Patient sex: M
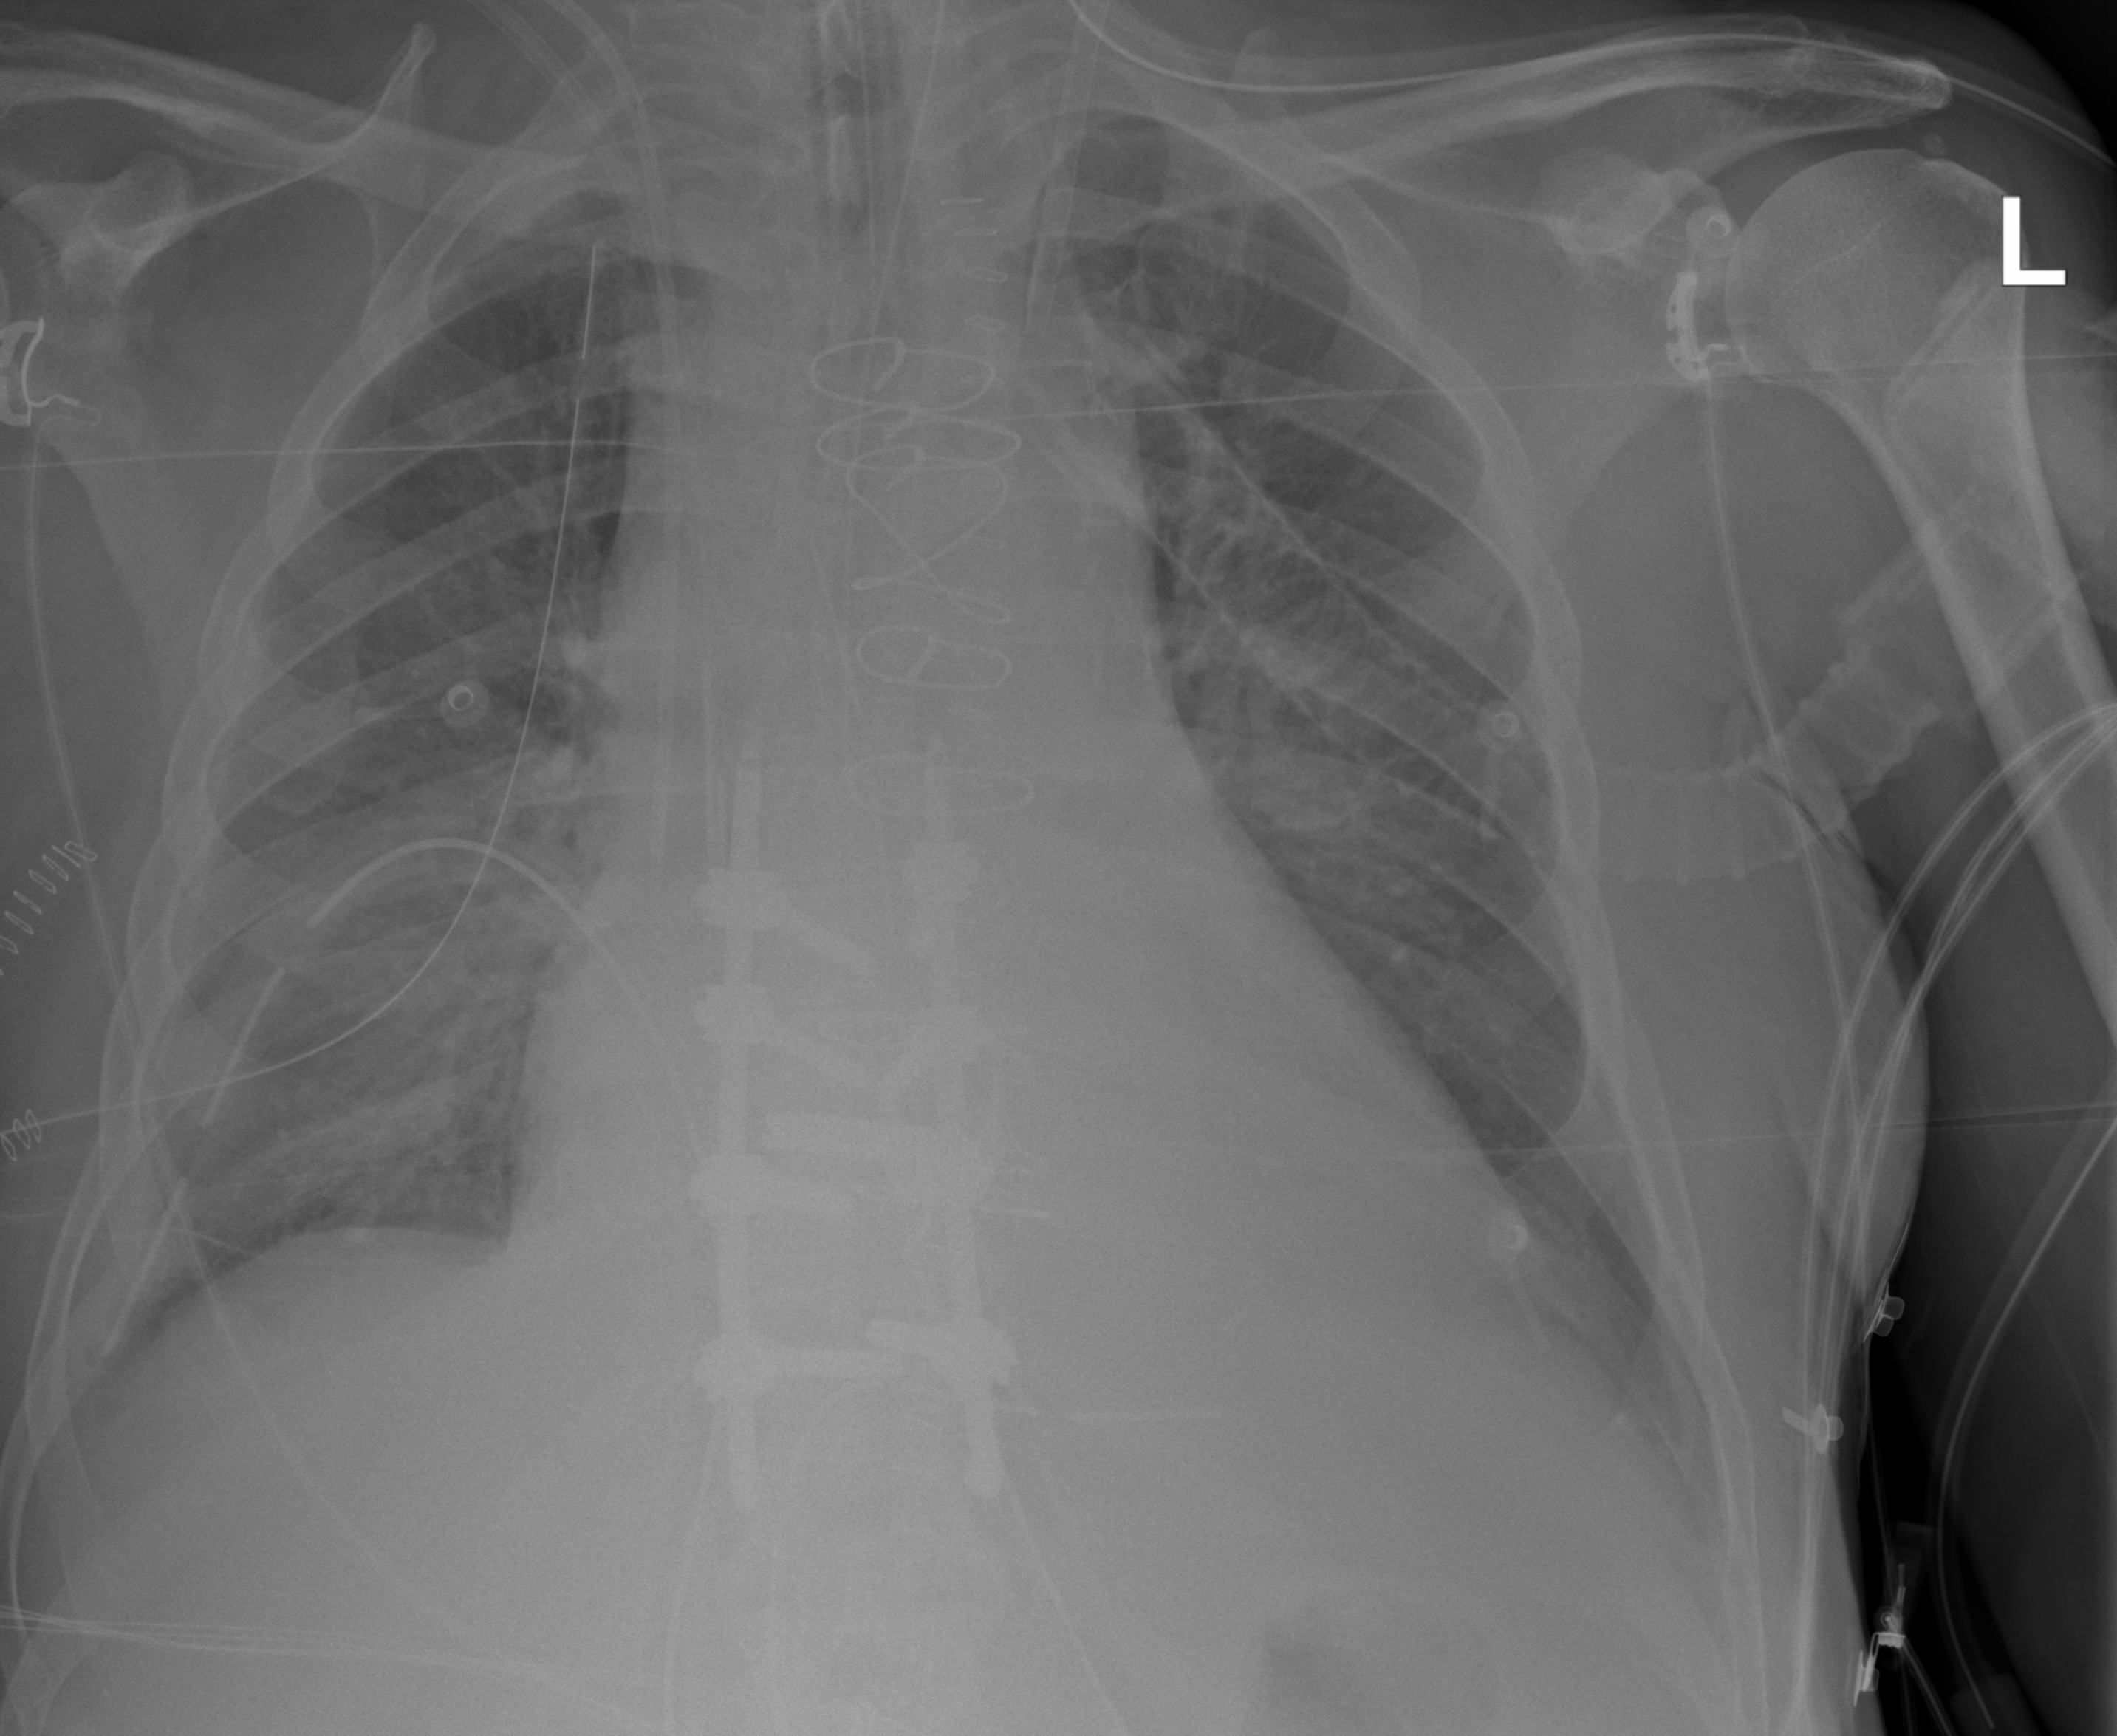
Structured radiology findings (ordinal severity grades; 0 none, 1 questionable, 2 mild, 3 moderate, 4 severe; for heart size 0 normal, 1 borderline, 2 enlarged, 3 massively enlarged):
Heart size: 2
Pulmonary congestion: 0
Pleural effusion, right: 2
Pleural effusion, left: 2
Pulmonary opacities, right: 0
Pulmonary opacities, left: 0
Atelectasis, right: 2
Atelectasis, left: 0